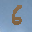
Label: 6